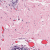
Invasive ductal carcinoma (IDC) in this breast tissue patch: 0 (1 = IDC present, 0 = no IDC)